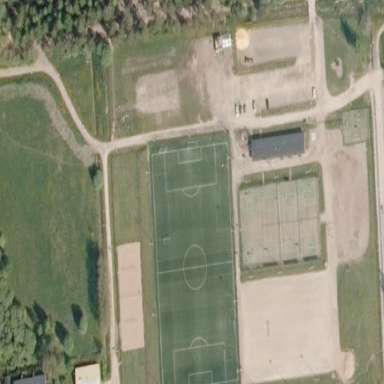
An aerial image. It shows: Compacted soccer pitch for leisure sports activities.